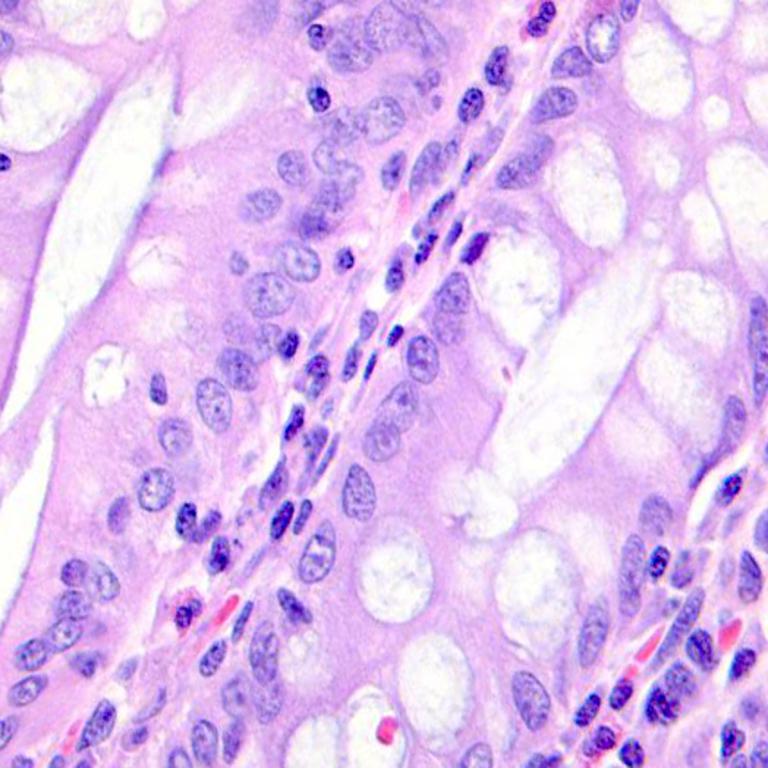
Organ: colon
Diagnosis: benign